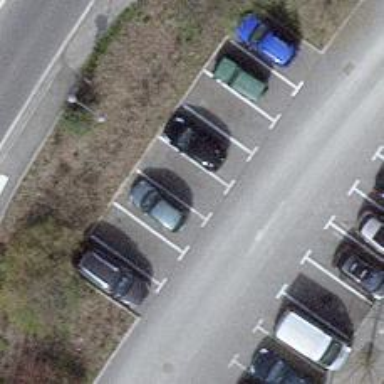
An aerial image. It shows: Bicycle parking facility.